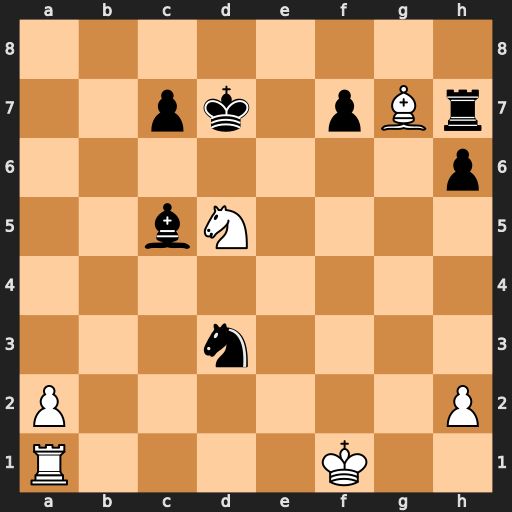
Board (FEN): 8/2pk1pBr/7p/2bN4/8/3n4/P6P/R4K2
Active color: w
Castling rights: -
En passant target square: -
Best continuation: Nf6+ Kc6 Nxh7